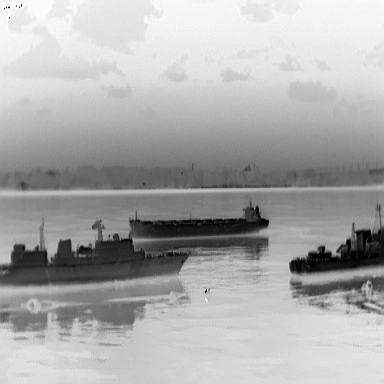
There are three objects shown in the infrared image, including two warships, and a liner.